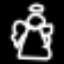
Label: angel